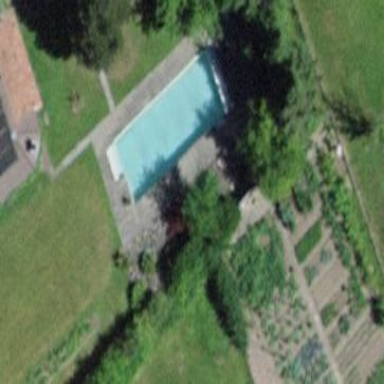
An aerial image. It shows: Swimming pool located in leisure land.